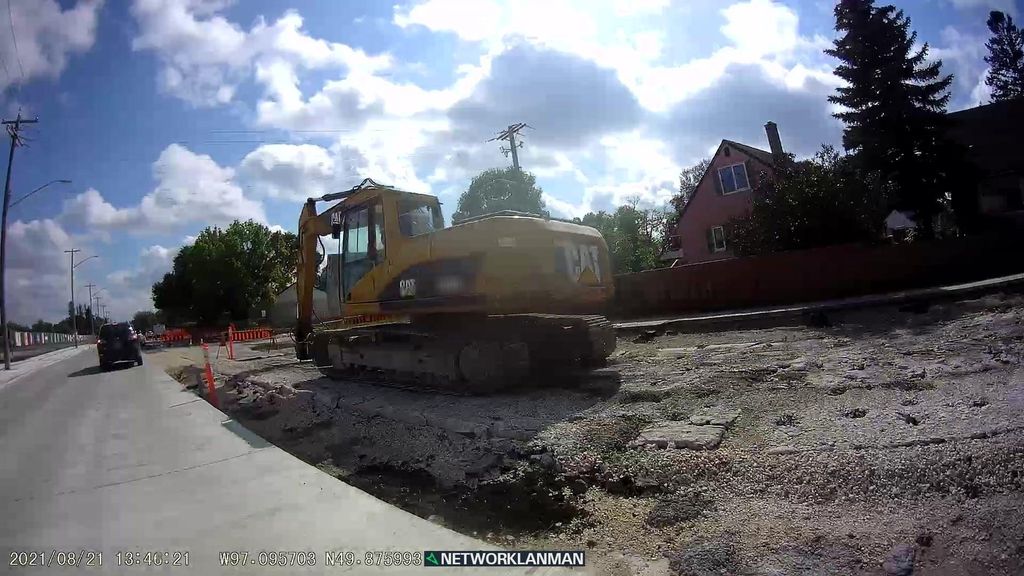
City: winnipeg